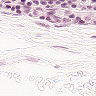
Metastatic tissue present: no